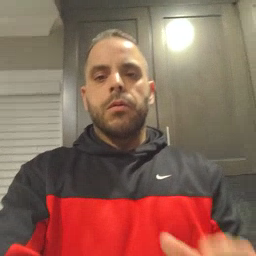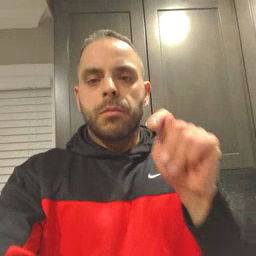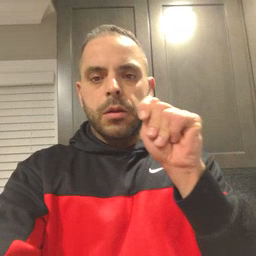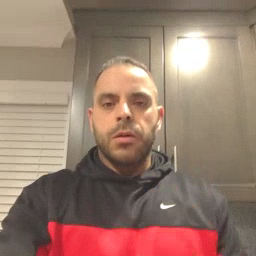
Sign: potty